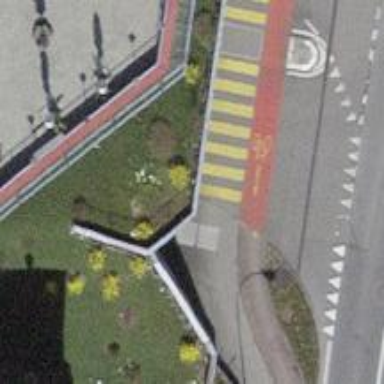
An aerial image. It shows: Kerb serving as barrier.